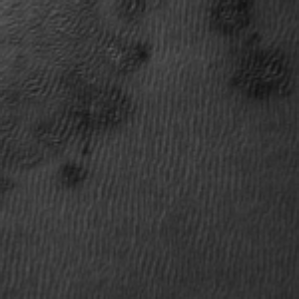
Label: frost